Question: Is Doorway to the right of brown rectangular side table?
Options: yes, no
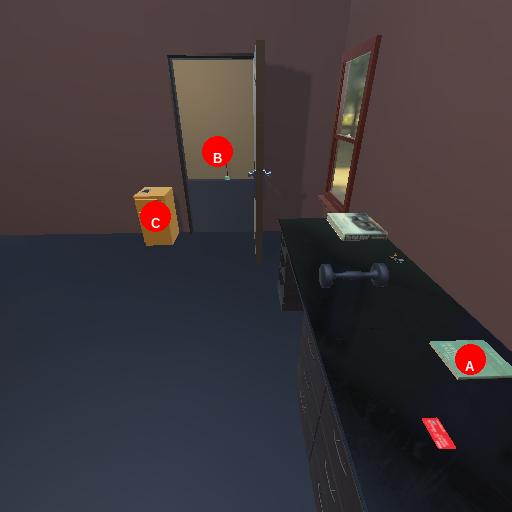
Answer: yes